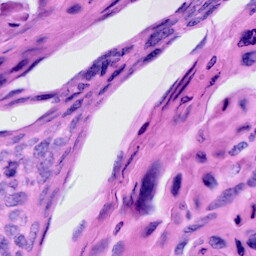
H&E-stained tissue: Cervix